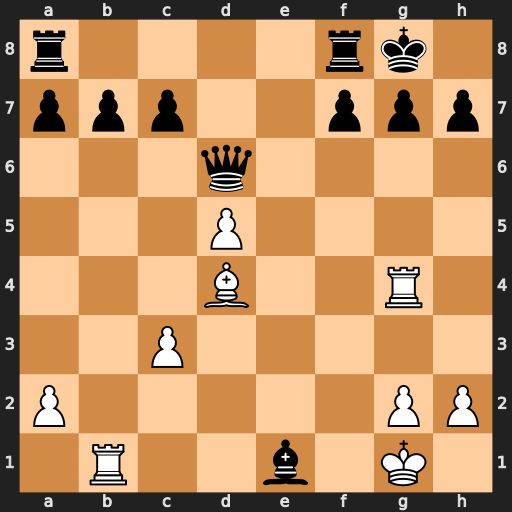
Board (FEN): r4rk1/ppp2ppp/3q4/3P4/3B2R1/2P5/P5PP/1R2b1K1
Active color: w
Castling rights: -
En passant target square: -
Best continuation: Rxg7+ Kh8 Rxf7+ Kg8 Rg7+